Question: I run following code and get dialog box for entering password.
'''
LNNotesSession session;
LNDatabase db;
LNSetThrowAllErrors(TRUE);
LNFormArray forms;
LNIDFile idfile;
LNCertifier cert;
LNDatetime expired;
try {
session.Init();
session.GetDatabase("names.nsf", &db, "ipanema");
db.Open();
db.GetForms(&forms);
for (int i = 0; i < forms.GetCount(); i++) {
LNForm form = forms[i];
form.Open();
LNString name = form.GetName();
form.Close();
}
db.Close();
session.Term();
} catch(LNSTATUS error) {
char errorBuf[LN_ERROR_MESSAGE_LENGTH];
LNGetErrorMessage(error, errorBuf);
MessageBox(NULL, errorBuf, "Lotus Notes Errors", MB_OK);
}
'''

How can I enter password by code instead of manual?
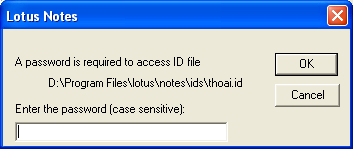
Answer: The nextpwd option could help. Described <URL>.